Interaction volume radius: 5 \u00c5
Interaction volume height: 30 \u00c5
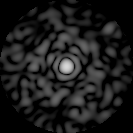
Disorder parameter: 0.8609